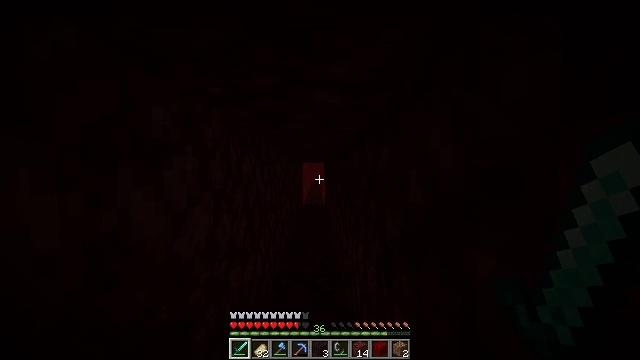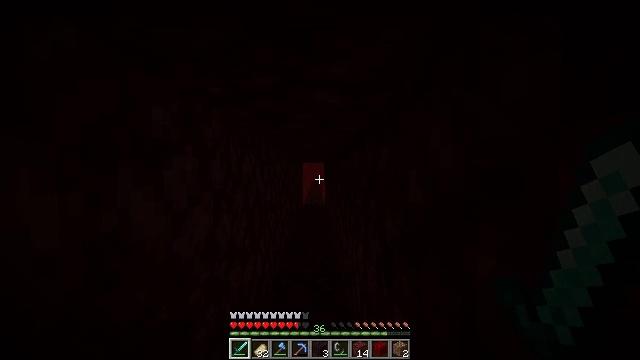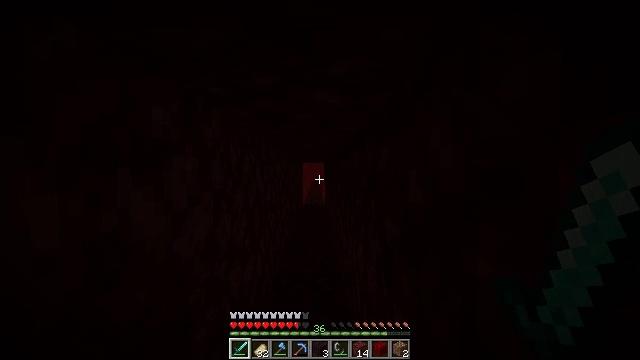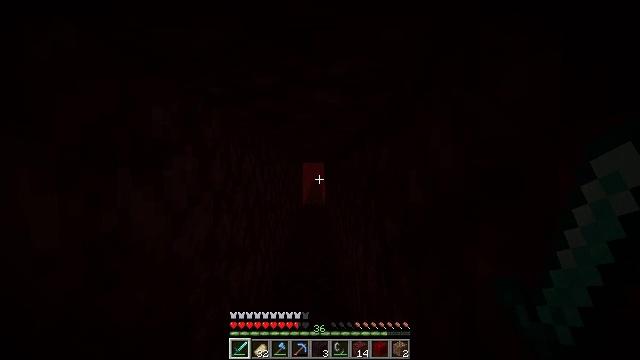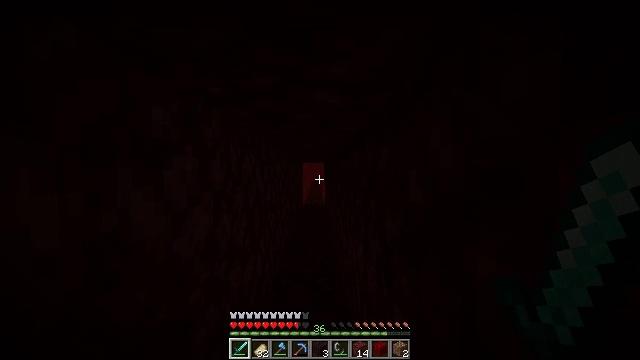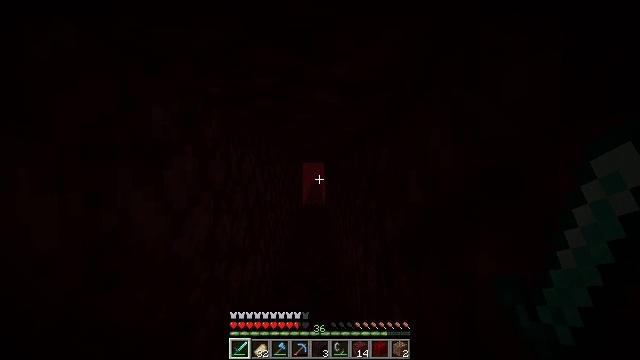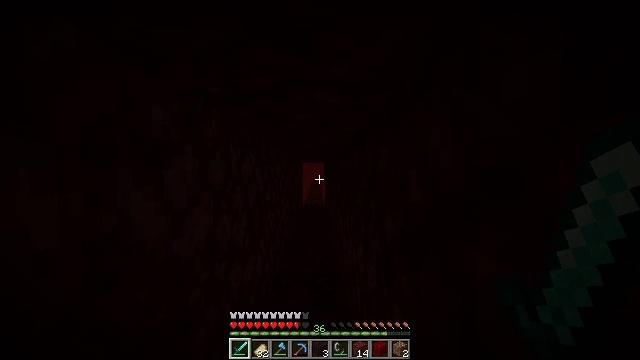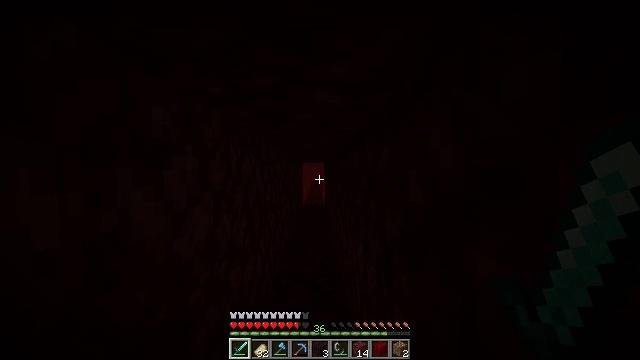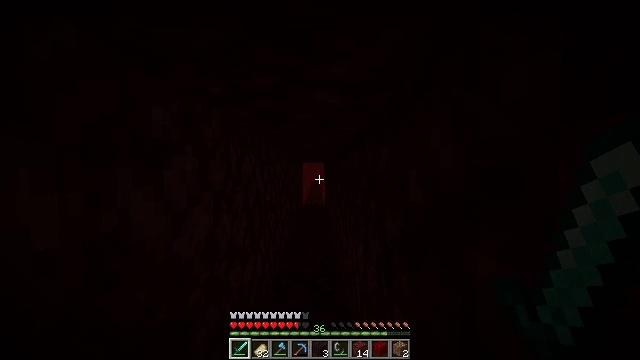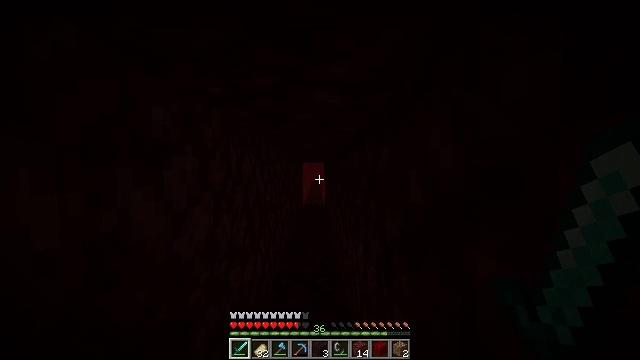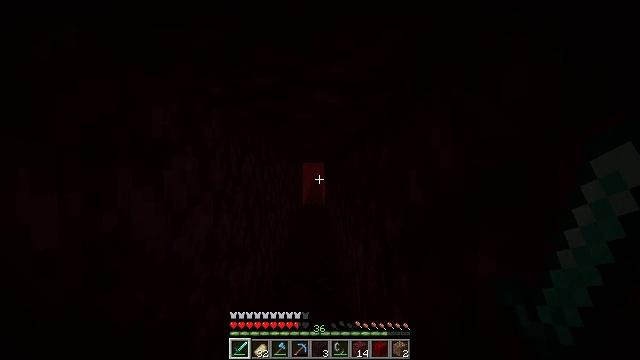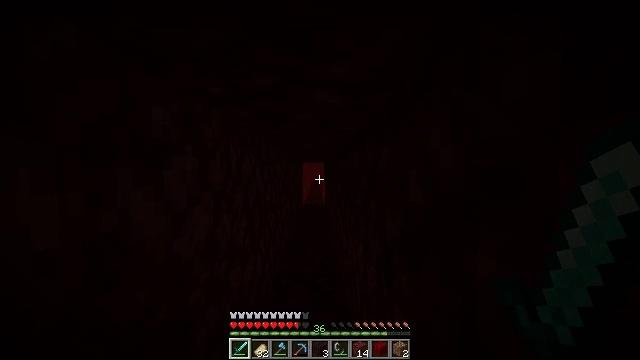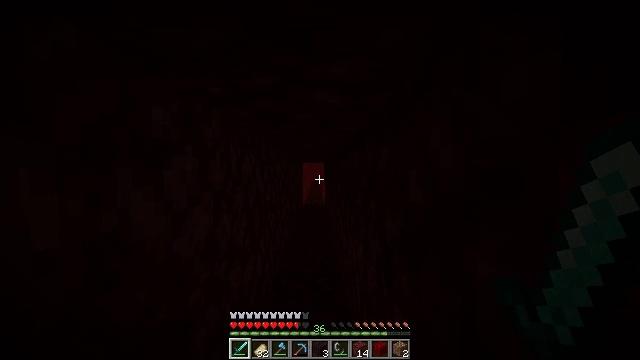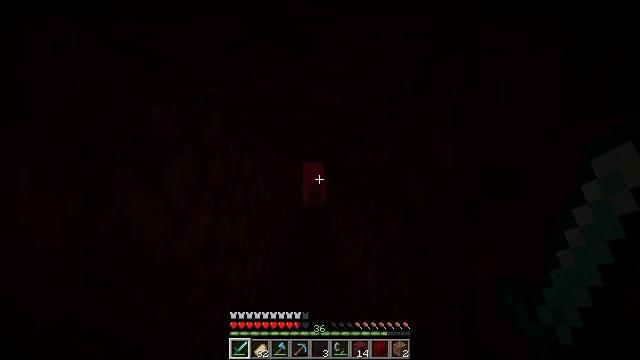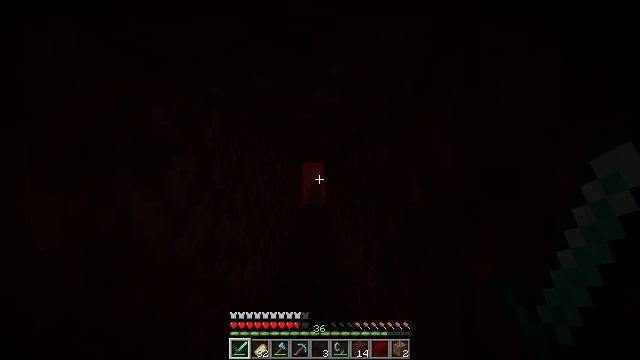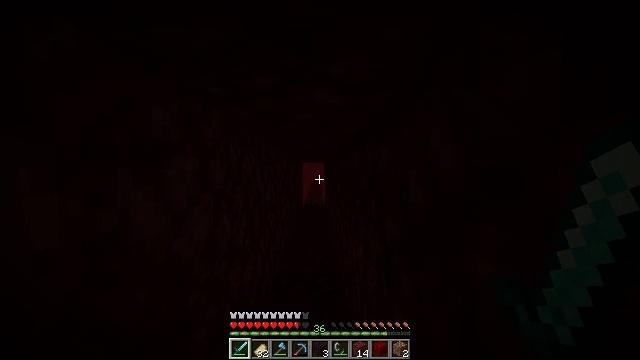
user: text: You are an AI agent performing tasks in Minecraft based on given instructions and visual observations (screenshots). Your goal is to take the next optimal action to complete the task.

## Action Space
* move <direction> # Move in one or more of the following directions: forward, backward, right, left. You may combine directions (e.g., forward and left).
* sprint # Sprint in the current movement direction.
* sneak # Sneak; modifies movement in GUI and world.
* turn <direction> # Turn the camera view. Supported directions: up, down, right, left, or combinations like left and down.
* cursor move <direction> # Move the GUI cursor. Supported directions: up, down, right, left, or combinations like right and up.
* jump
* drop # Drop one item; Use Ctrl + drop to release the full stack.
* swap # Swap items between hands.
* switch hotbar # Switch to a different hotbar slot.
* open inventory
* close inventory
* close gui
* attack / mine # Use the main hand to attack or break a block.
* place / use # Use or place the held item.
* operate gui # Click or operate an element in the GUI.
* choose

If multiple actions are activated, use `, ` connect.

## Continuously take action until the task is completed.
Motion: motion action
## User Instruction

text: Make a brewing stand with blaze rod and cobblestones.
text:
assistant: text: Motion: no_op
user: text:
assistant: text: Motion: no_op
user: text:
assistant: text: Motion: no_op
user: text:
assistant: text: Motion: no_op
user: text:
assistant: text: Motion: no_op
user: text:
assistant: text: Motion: no_op
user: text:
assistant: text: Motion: no_op
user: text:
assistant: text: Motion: no_op
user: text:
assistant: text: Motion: no_op
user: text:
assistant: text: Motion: no_op
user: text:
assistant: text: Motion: no_op
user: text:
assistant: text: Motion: no_op
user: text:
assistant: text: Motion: no_op
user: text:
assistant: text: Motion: no_op
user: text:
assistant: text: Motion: no_op
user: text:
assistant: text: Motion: no_op
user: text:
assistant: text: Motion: no_op
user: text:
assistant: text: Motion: no_op
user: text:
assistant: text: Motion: no_op
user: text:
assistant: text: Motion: no_op
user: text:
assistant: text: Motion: no_op
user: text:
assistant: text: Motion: no_op
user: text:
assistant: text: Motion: no_op
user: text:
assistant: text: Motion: no_op
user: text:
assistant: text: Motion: no_op
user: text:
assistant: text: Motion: no_op
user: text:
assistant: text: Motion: no_op
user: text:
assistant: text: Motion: no_op
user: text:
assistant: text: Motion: no_op
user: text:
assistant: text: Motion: no_op